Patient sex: M
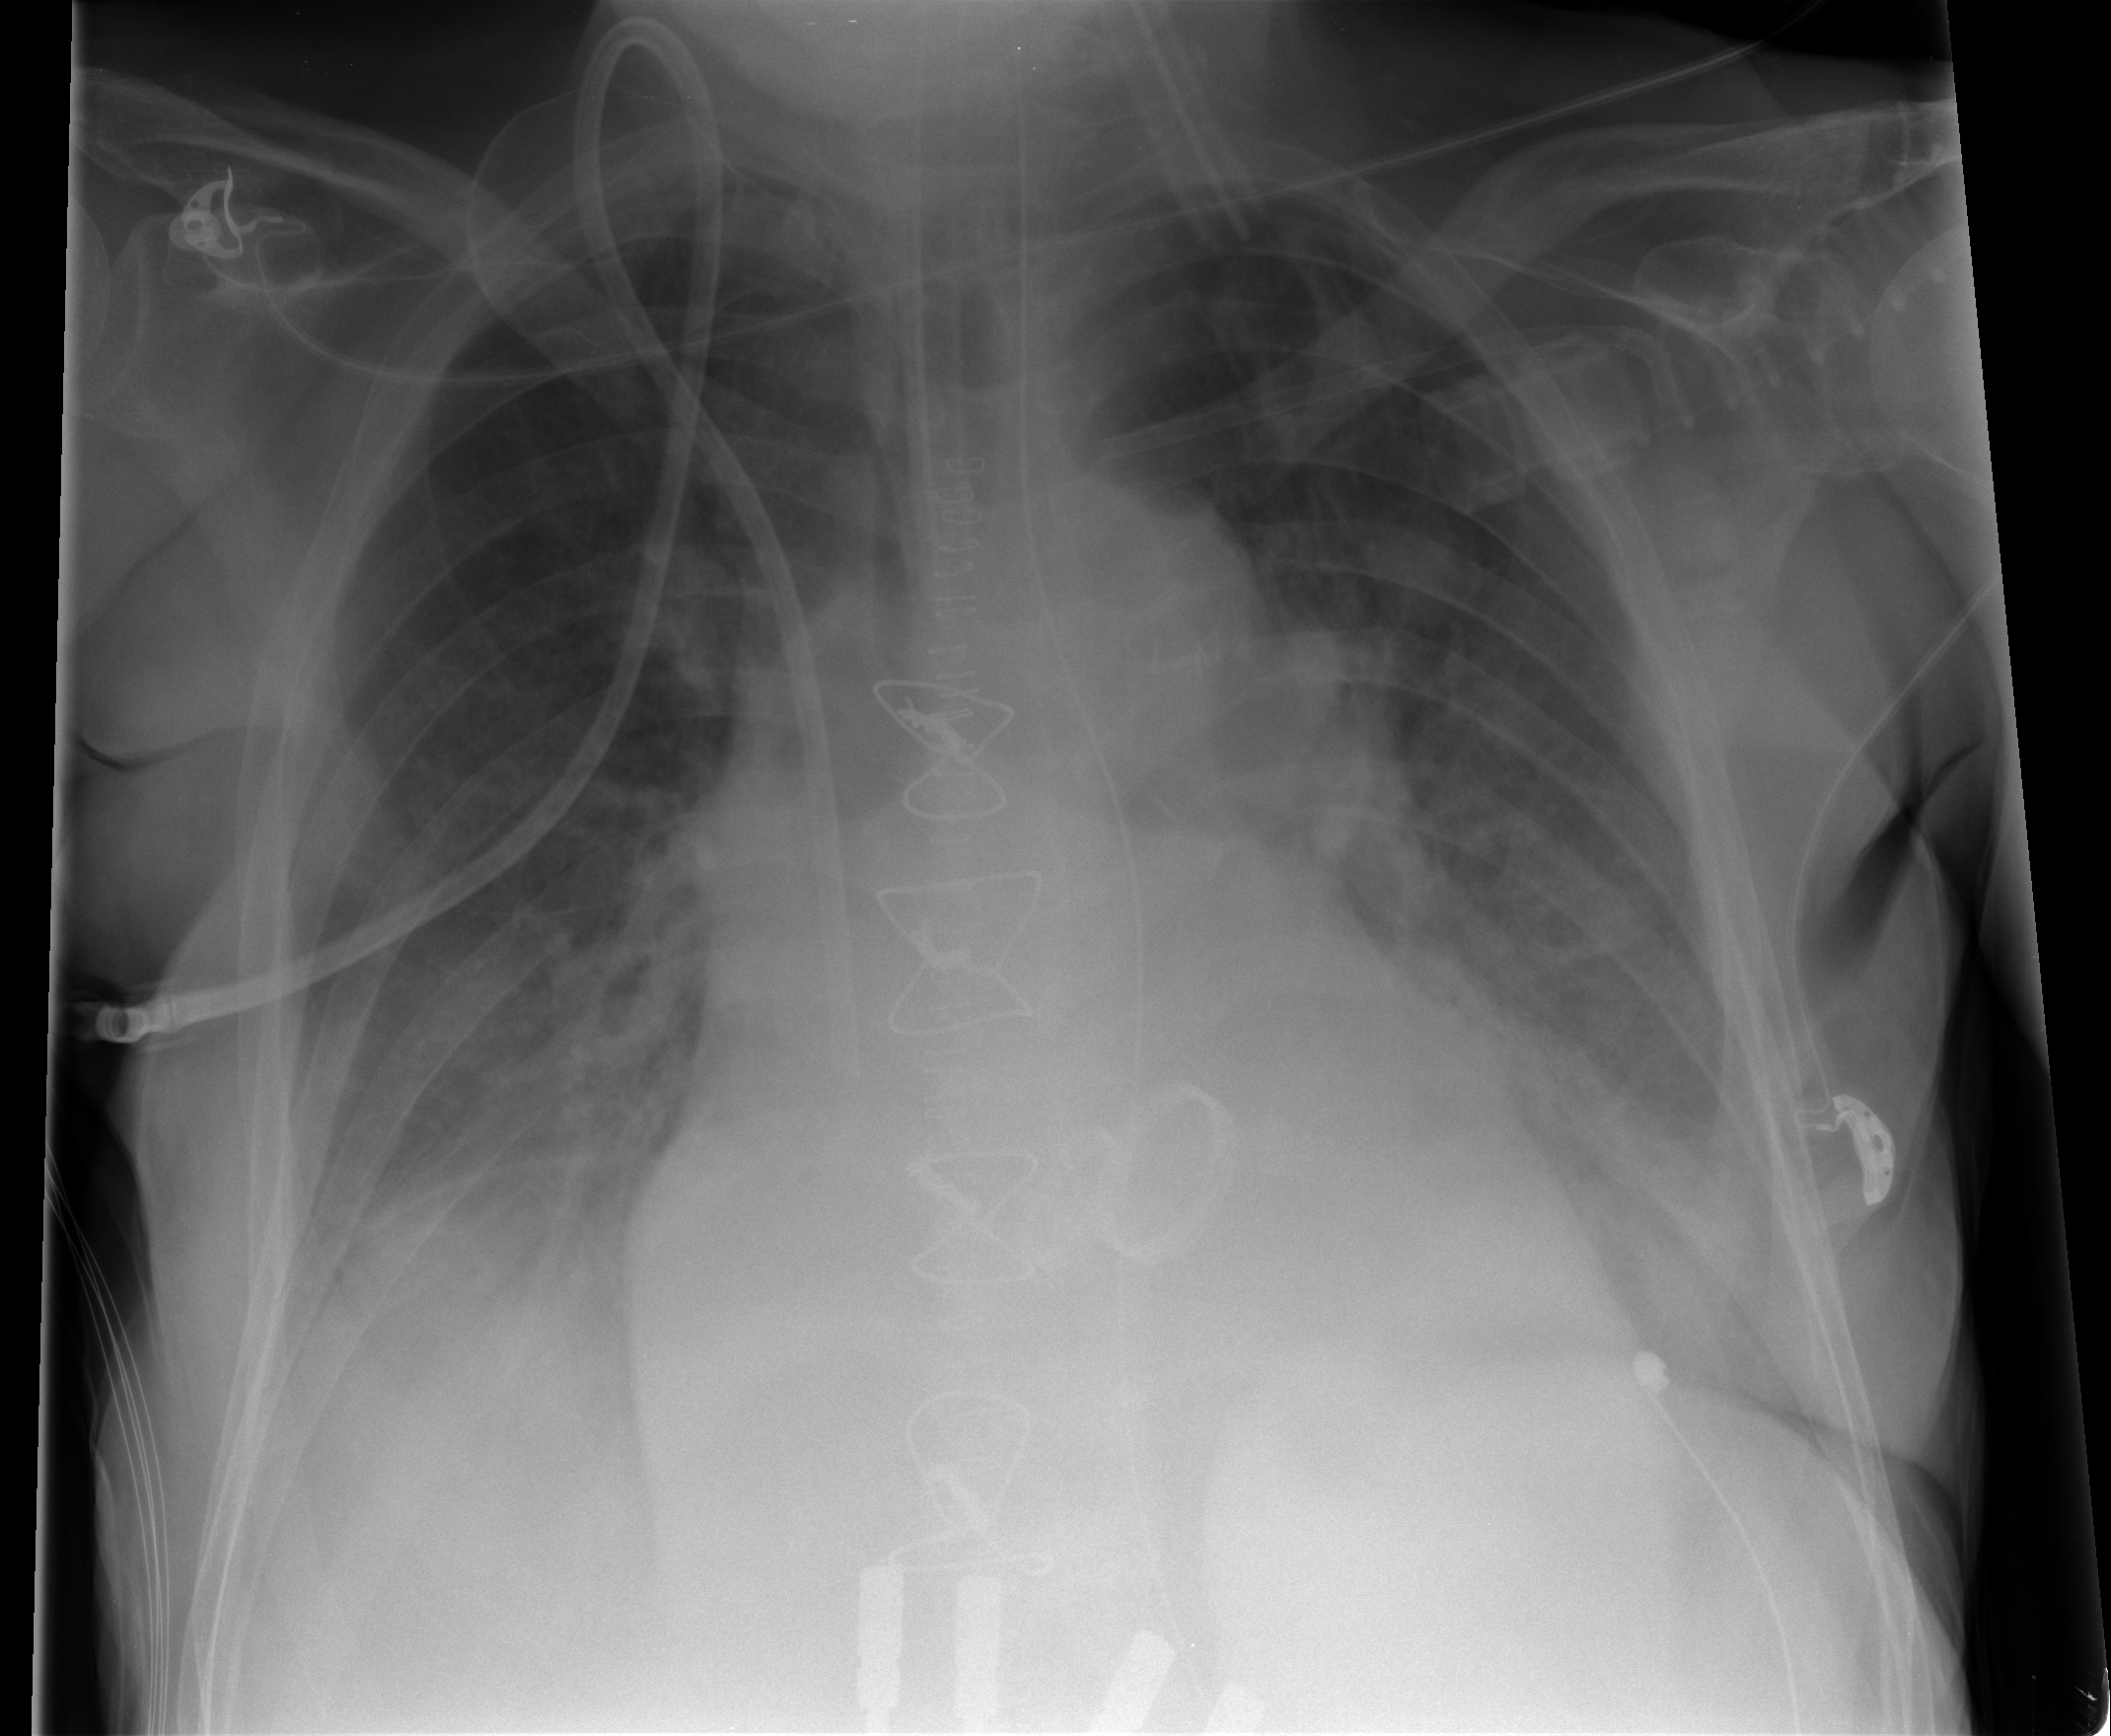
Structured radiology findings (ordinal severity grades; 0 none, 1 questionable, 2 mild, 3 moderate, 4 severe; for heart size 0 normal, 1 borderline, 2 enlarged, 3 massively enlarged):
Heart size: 2
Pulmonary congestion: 2
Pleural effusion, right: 2
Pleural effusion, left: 1
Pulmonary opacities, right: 1
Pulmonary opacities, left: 1
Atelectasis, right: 2
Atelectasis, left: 2